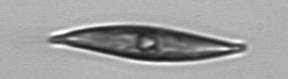
Label: Pleurosigma